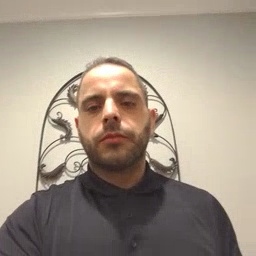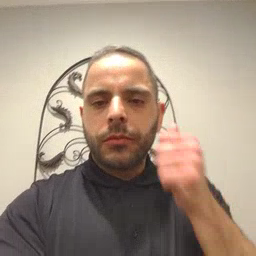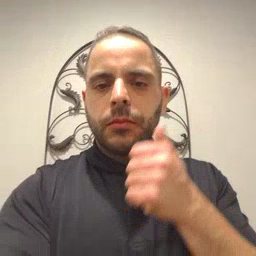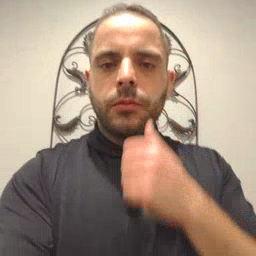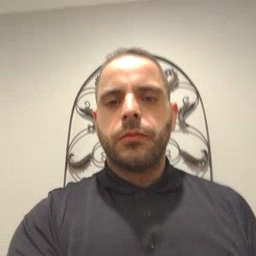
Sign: girl